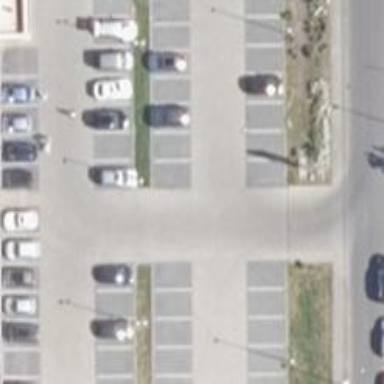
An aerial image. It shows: Road serving as parking aisle.